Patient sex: M
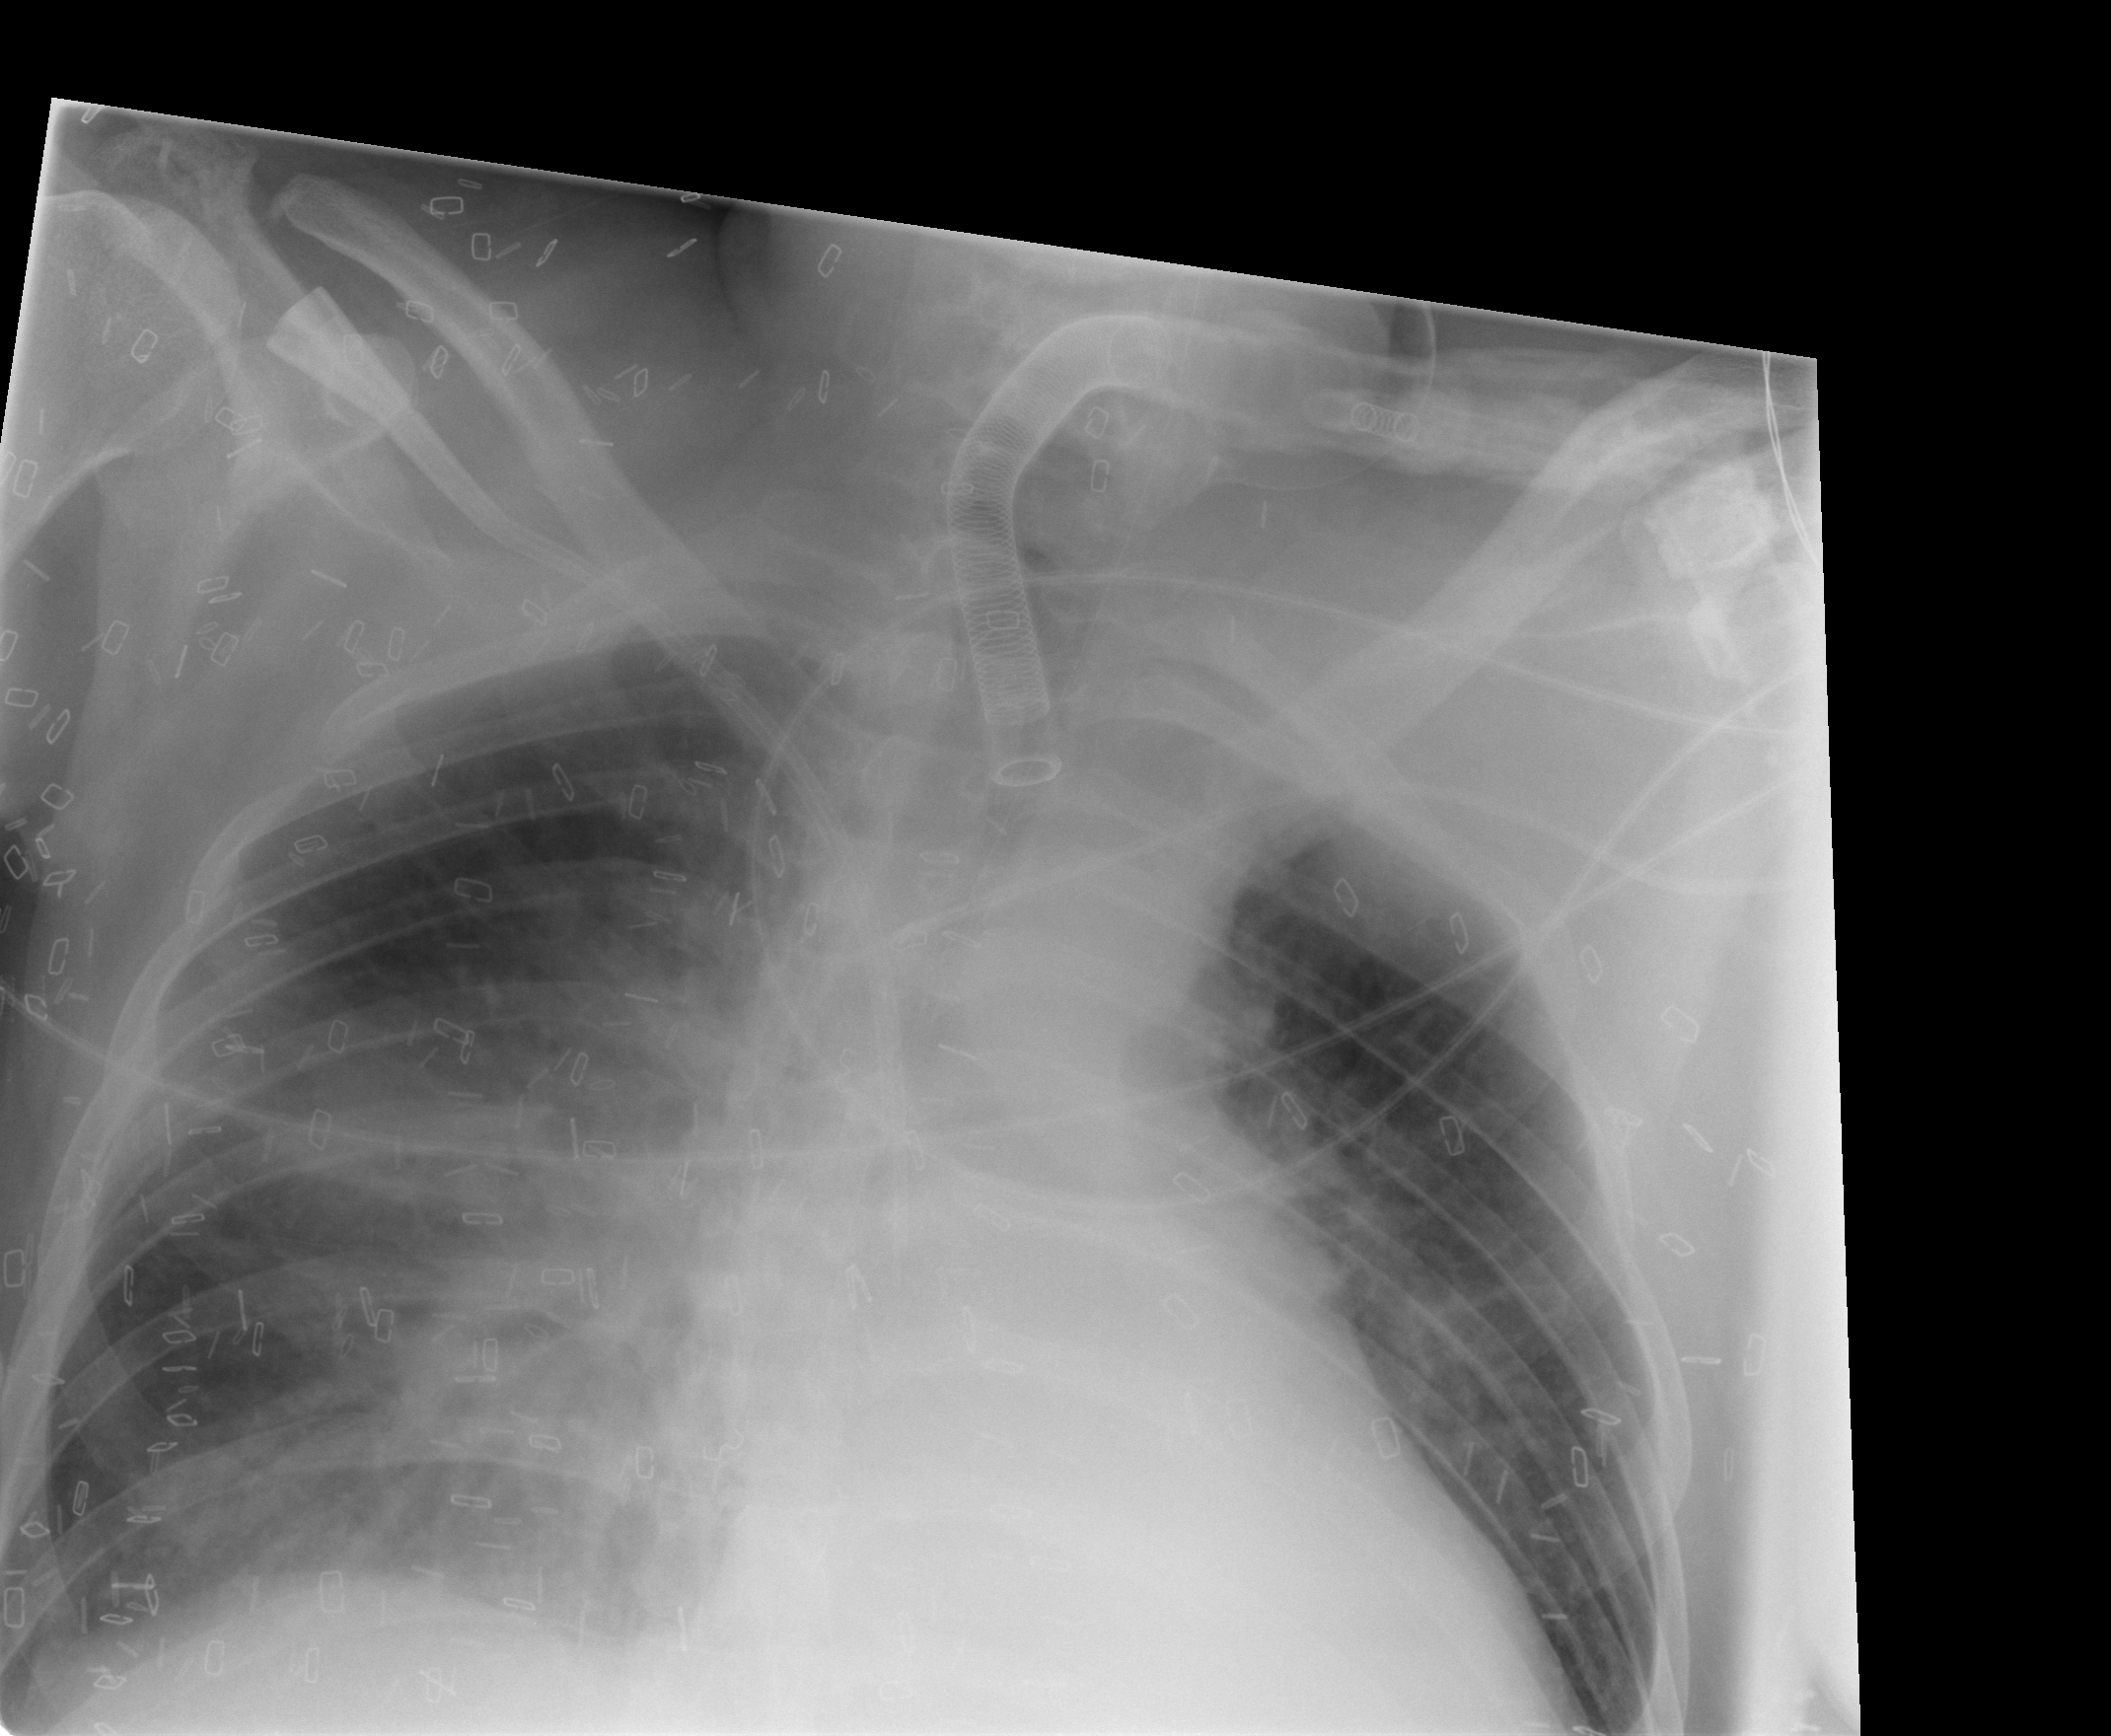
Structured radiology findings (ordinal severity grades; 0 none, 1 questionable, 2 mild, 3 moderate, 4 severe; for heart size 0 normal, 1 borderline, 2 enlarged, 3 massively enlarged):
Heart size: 2
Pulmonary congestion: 2
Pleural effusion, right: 2
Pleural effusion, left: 1
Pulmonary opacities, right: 2
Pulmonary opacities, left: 0
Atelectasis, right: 2
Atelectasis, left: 0